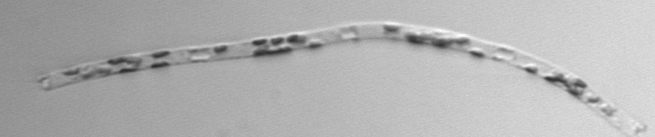
Label: Eucampia_morphytype1